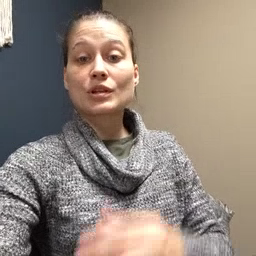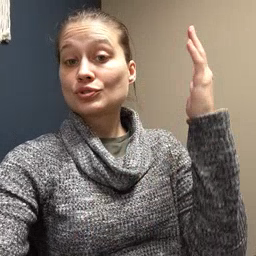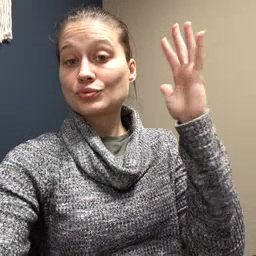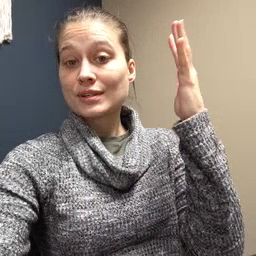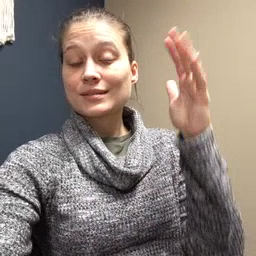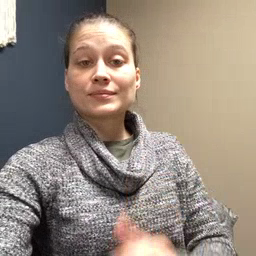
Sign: tree